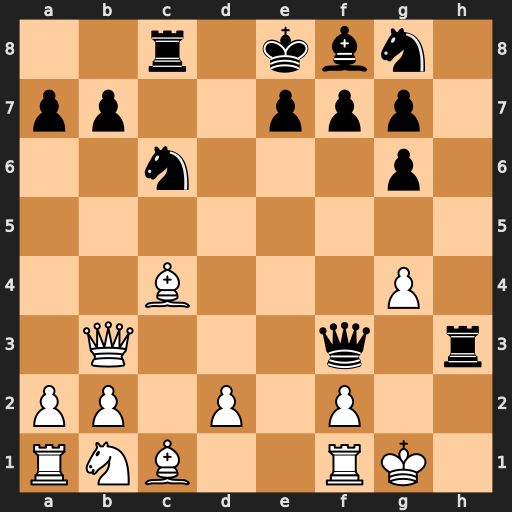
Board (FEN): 2r1kbn1/pp2ppp1/2n3p1/8/2B3P1/1Q3q1r/PP1P1P2/RNB2RK1
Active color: w
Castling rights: -
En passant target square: -
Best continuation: Bxf7+ Qxf7 Qxh3